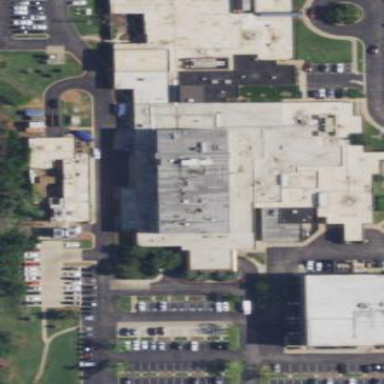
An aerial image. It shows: Healthcare facility identified as hospital.